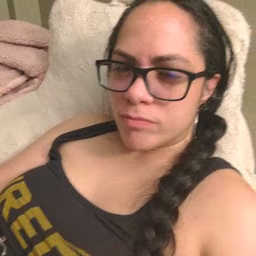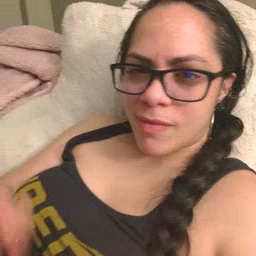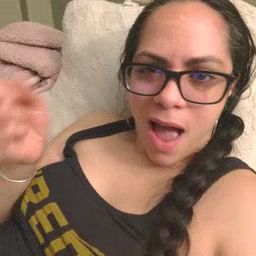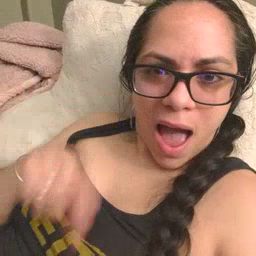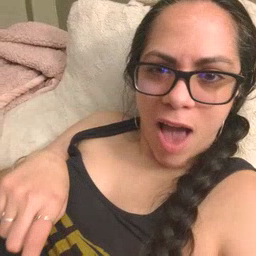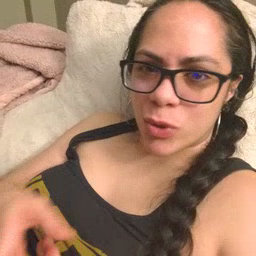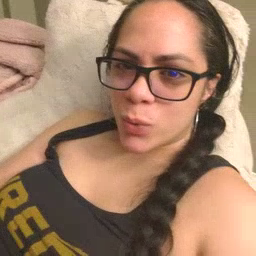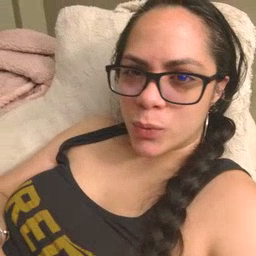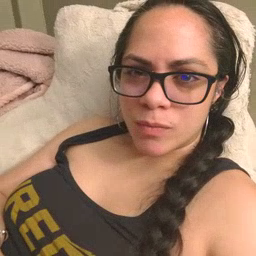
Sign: haveto